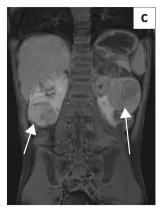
(c) T1-weighted coronal abdomen post-contrast demonstrates enhancement of bilateral renal mass lesions (white arrows).
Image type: radiology (mri)